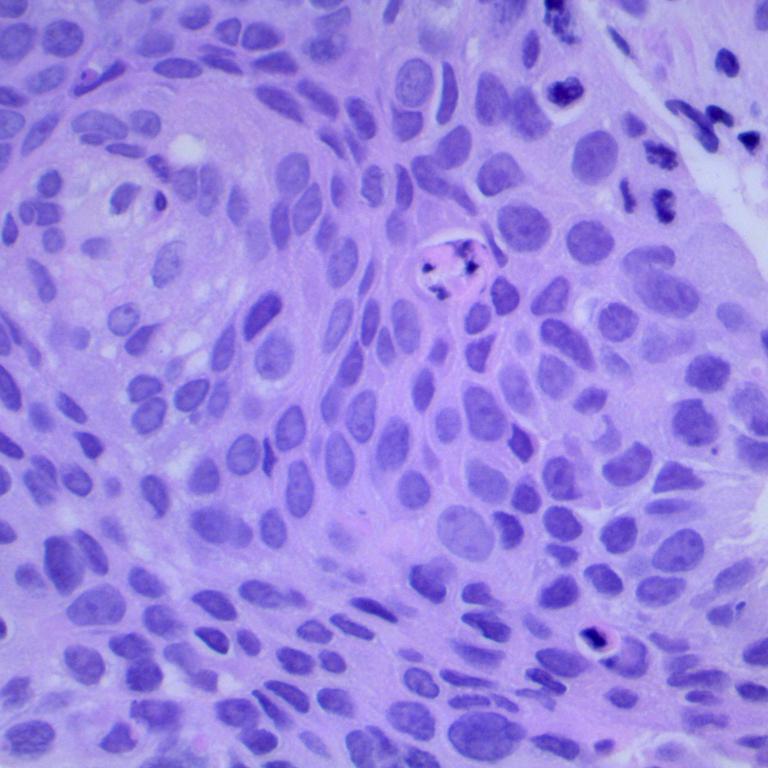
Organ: lung
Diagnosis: squamous carcinomas